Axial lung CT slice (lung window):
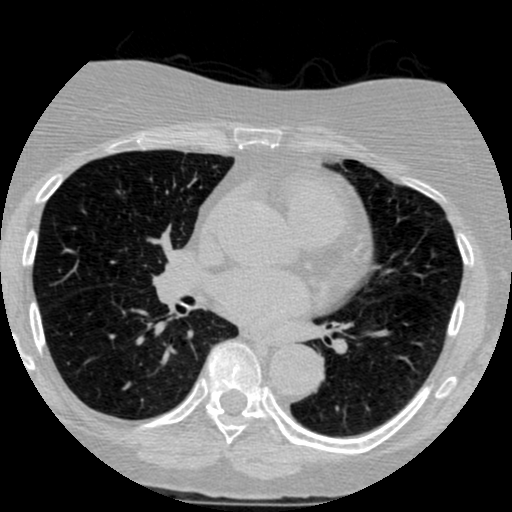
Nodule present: no